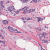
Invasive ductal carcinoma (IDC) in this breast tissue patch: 1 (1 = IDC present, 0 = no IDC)